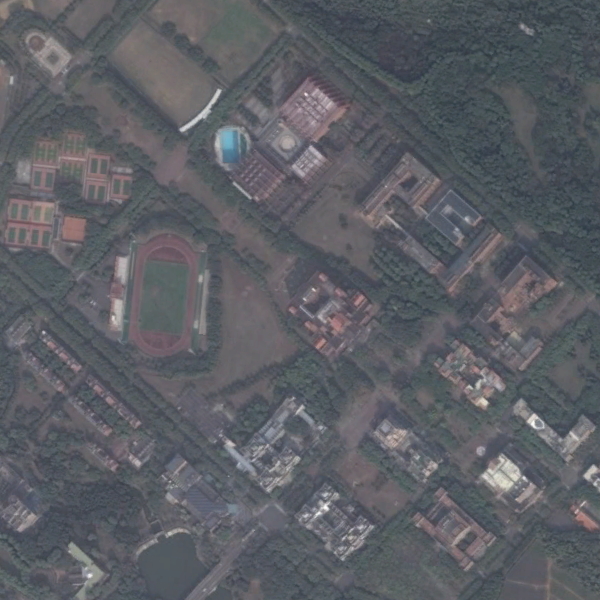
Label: School